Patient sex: M
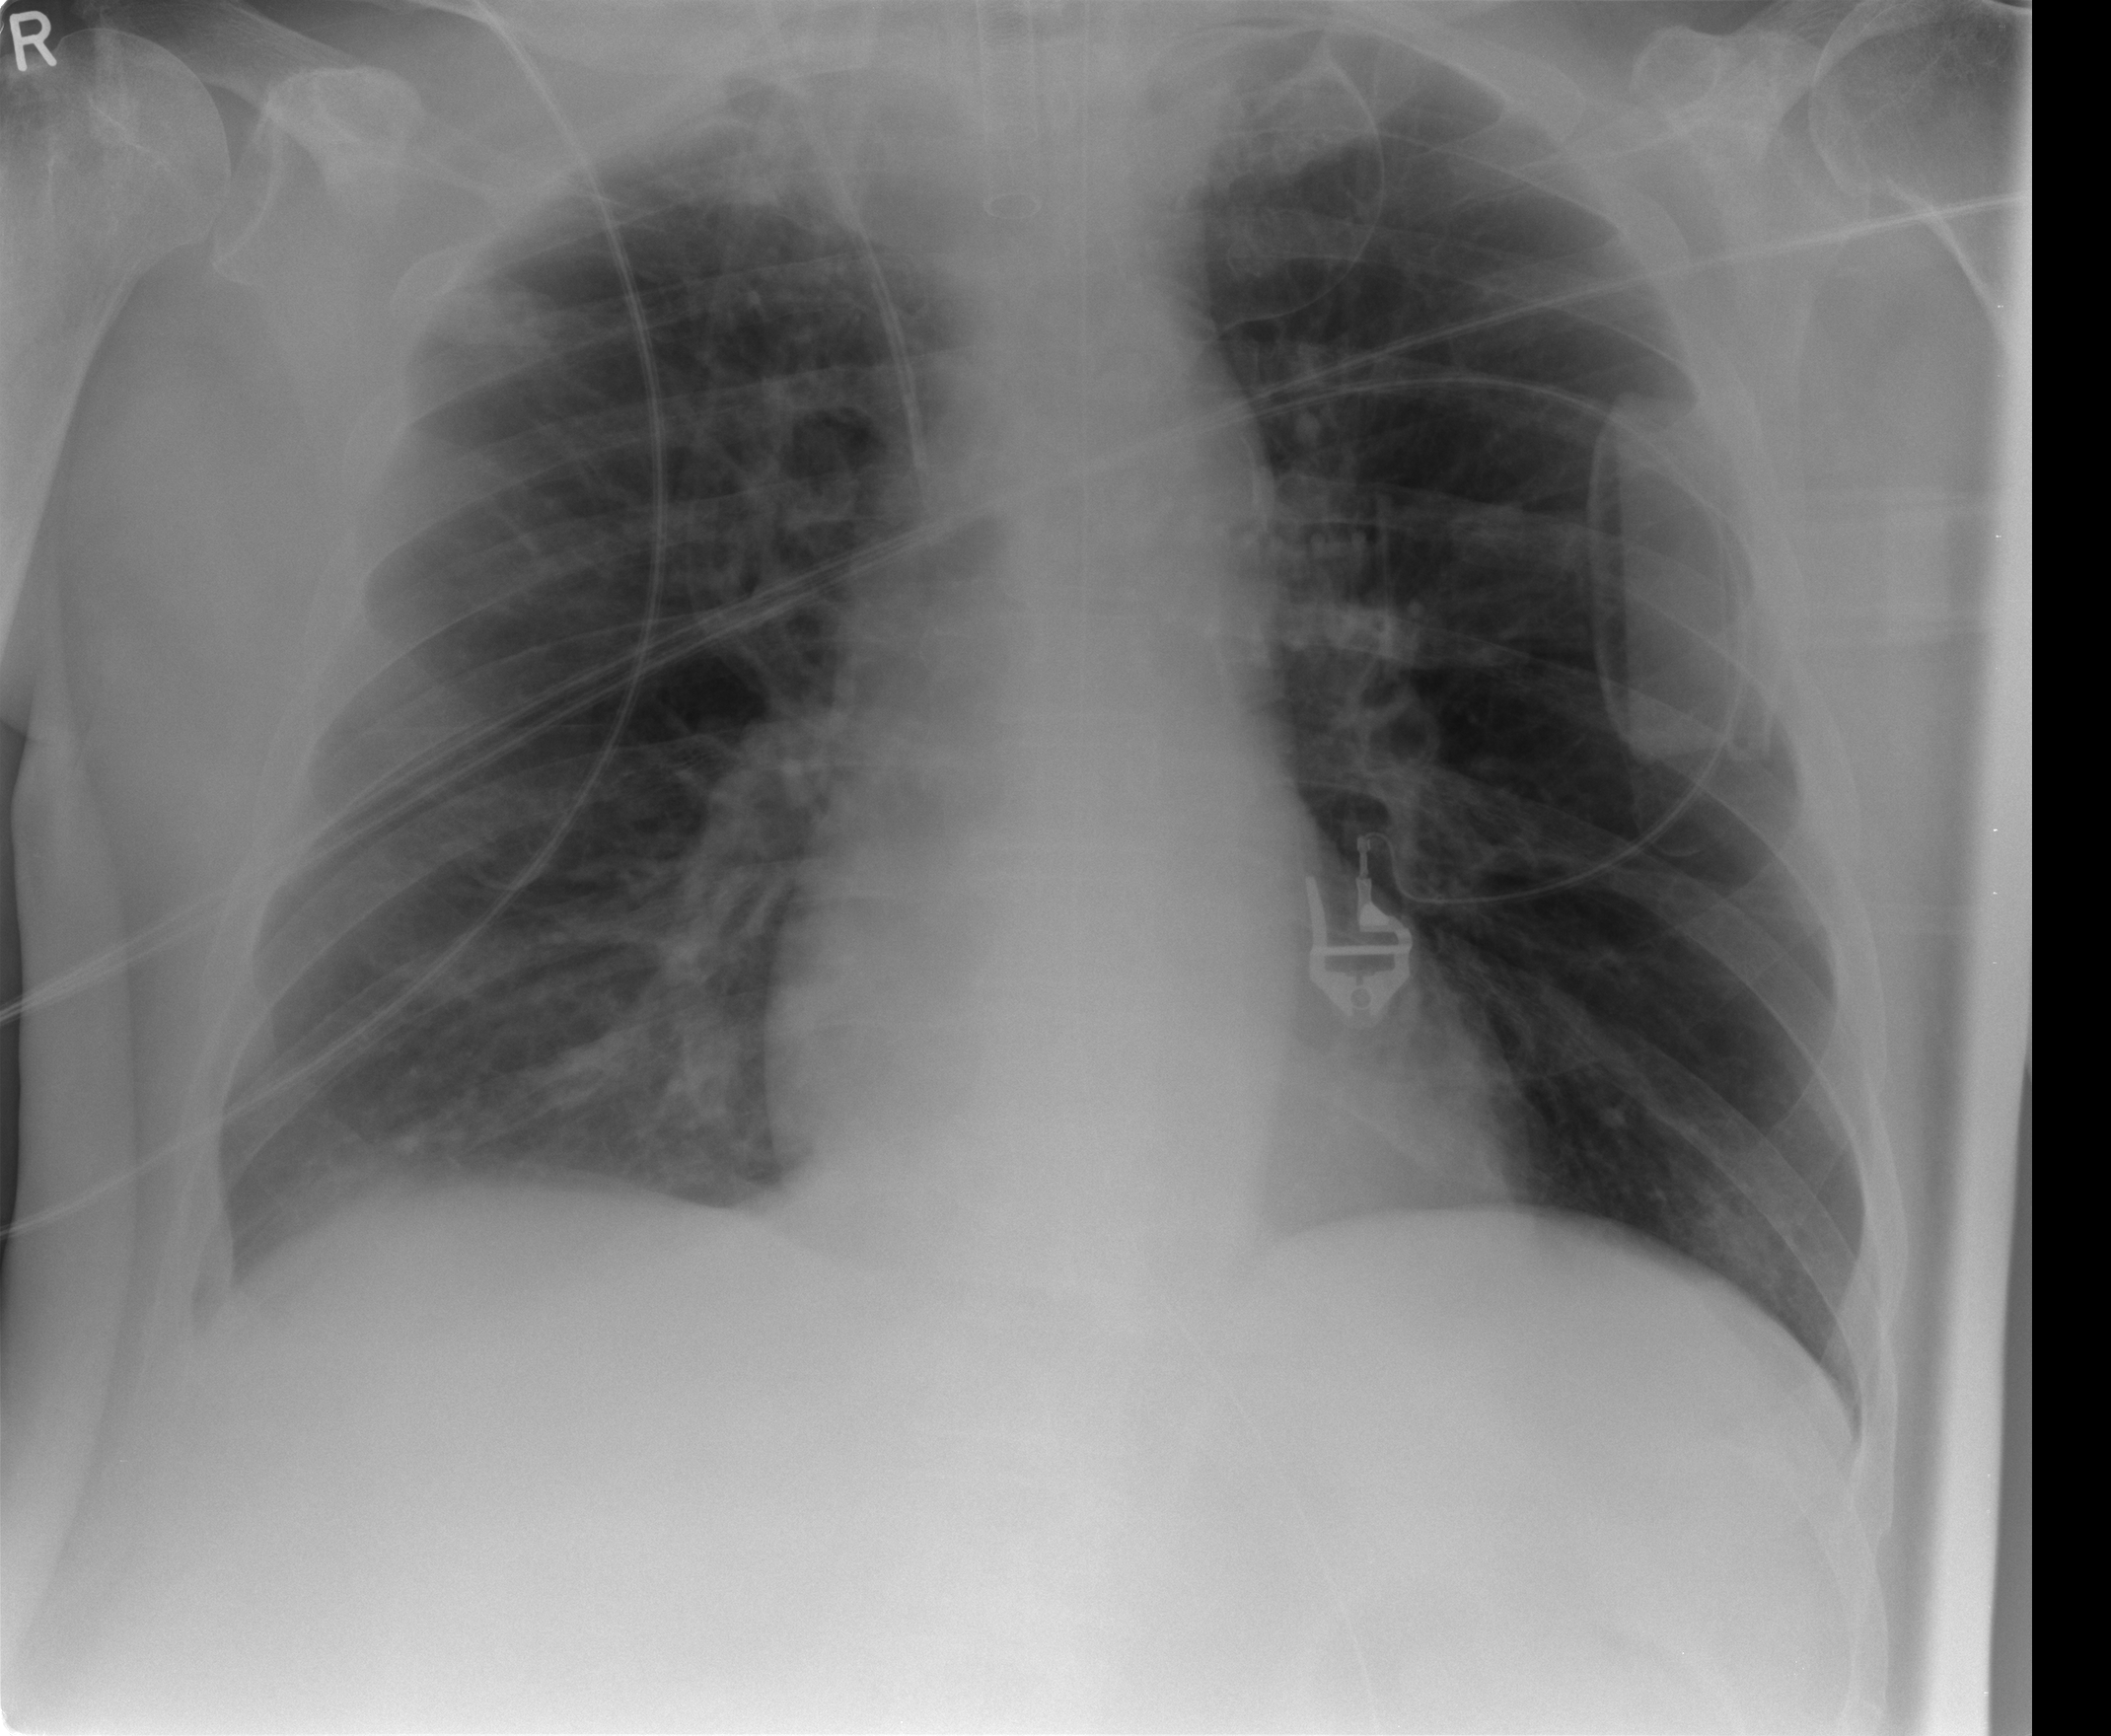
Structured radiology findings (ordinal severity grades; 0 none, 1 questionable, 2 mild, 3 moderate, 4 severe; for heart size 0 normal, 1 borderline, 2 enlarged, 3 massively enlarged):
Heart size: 0
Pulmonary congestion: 0
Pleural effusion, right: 0
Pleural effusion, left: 1
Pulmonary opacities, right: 0
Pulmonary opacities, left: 0
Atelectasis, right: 2
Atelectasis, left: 2